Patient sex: M
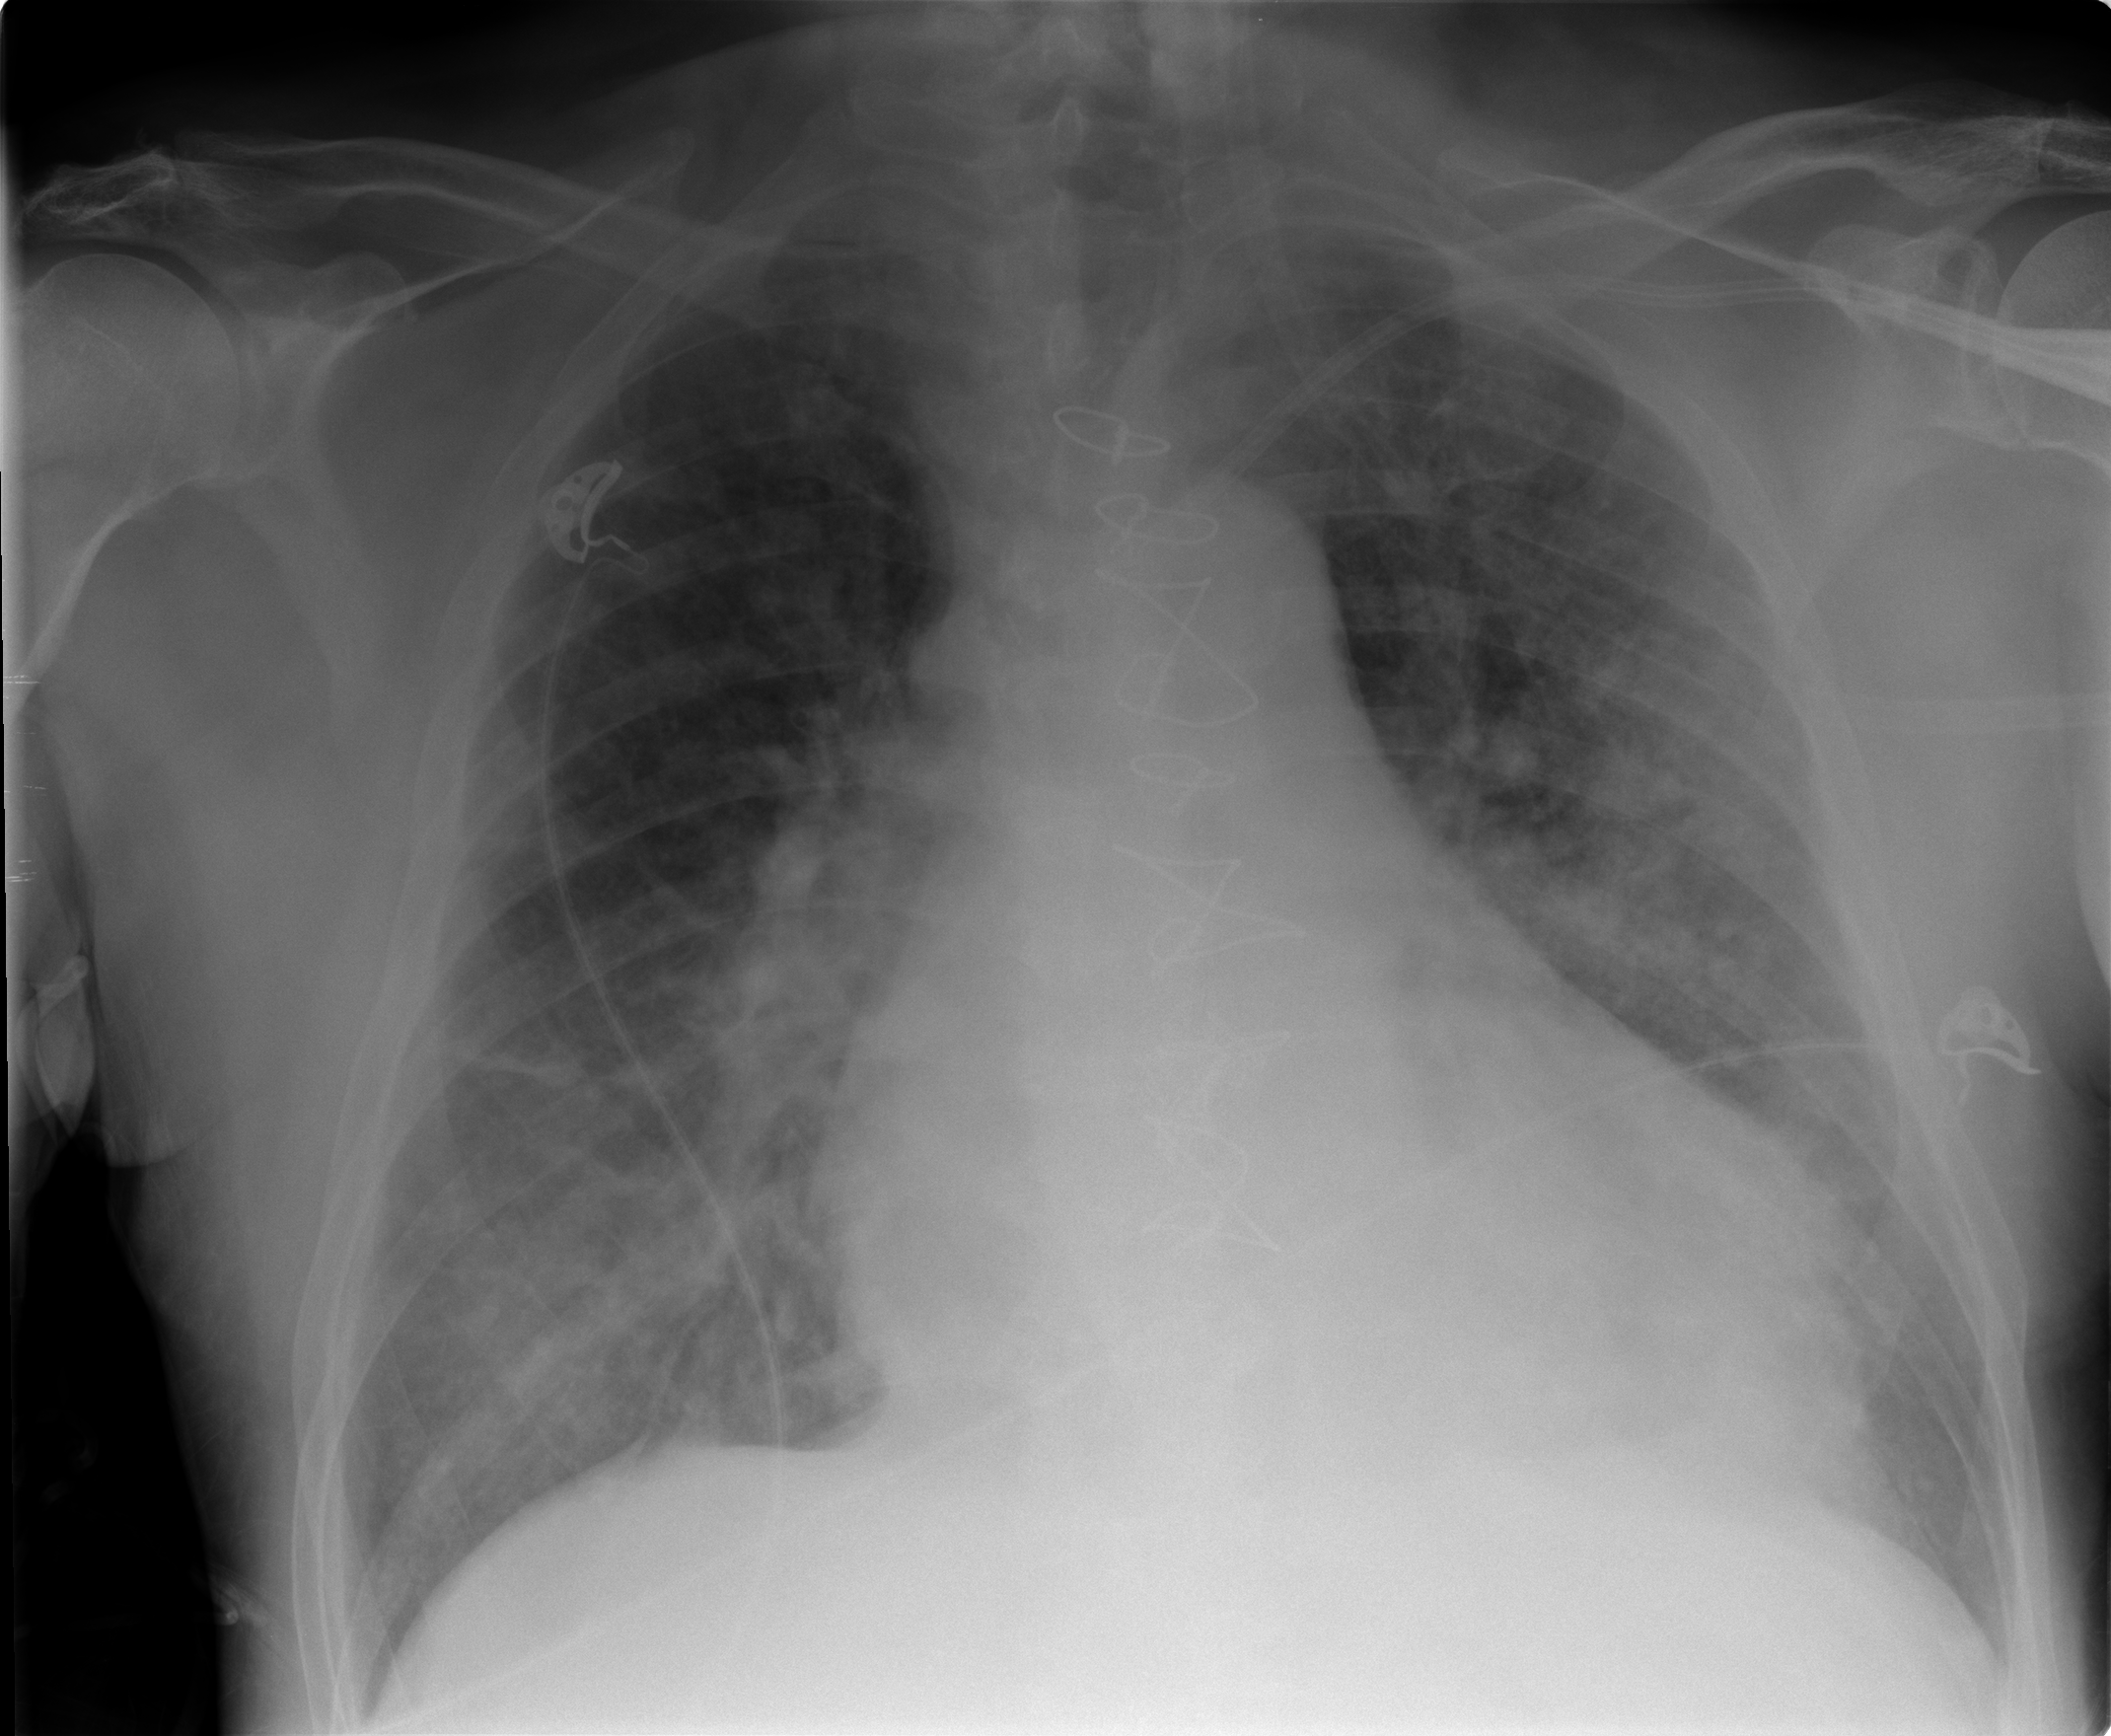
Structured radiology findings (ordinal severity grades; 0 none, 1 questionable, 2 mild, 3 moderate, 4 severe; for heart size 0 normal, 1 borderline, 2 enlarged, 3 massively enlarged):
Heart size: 2
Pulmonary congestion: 3
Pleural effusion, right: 0
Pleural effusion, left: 1
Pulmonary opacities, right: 1
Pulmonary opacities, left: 3
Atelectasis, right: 2
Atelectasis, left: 3